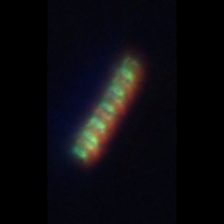
Taxon: Chaetoceros
Group: Diatoms